Field crop: tomato
Growth stage: 2
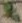
Species: solanum